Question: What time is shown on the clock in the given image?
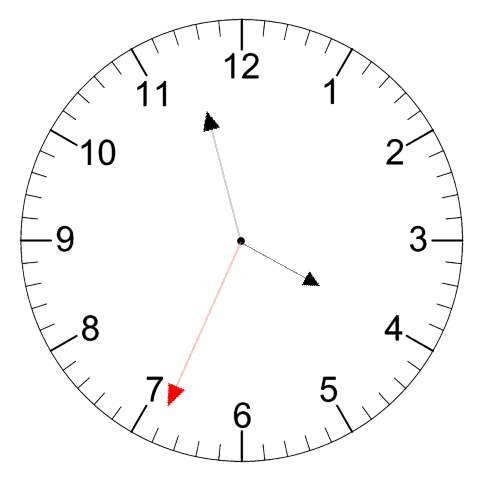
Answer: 03:57:34